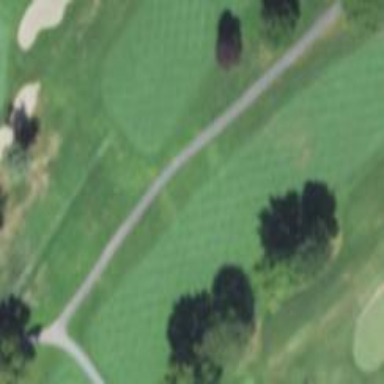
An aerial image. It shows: Golf fairway in the image.